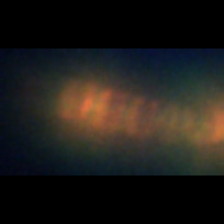
Taxon: Chaetoceros
Group: Diatoms